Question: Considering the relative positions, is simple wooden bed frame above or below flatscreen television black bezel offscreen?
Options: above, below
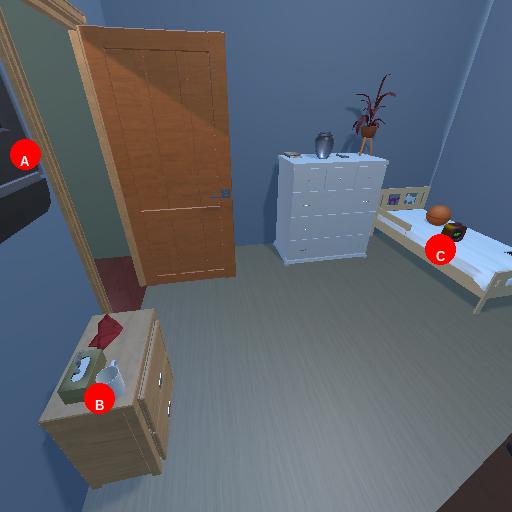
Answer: above